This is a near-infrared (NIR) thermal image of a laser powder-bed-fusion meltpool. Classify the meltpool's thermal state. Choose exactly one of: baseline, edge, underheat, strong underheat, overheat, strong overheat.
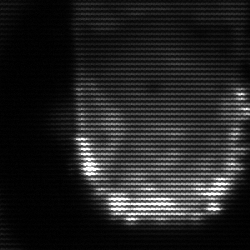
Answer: baseline